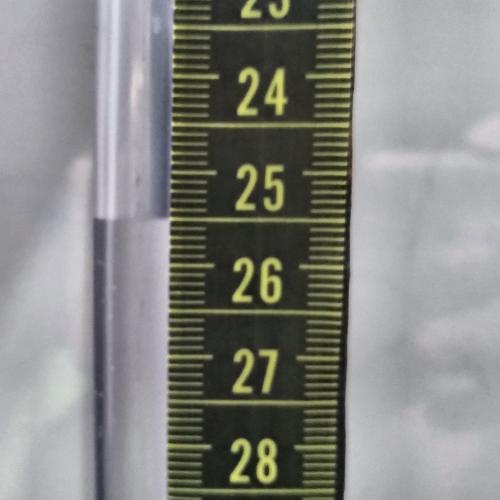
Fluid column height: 25.5 cm